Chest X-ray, PA view. Patient: 39 years old, sex M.
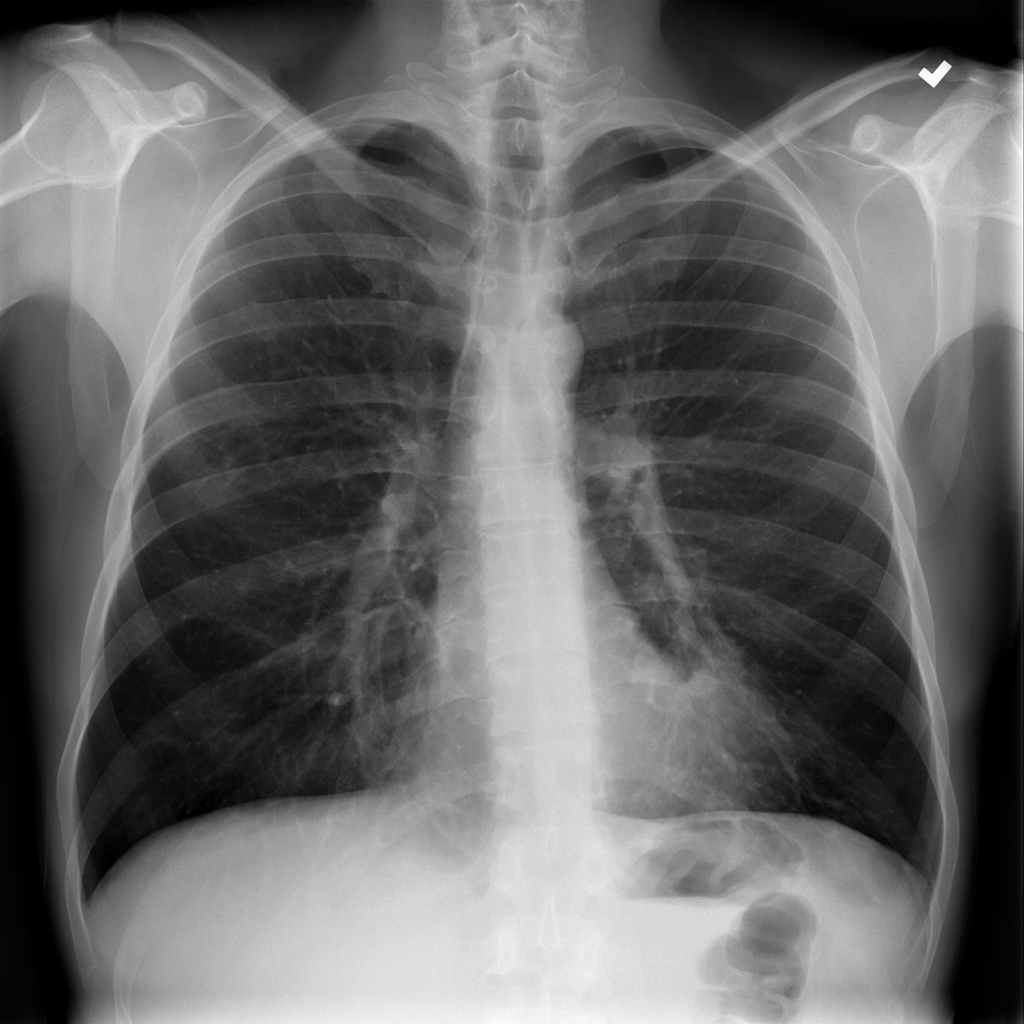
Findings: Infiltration